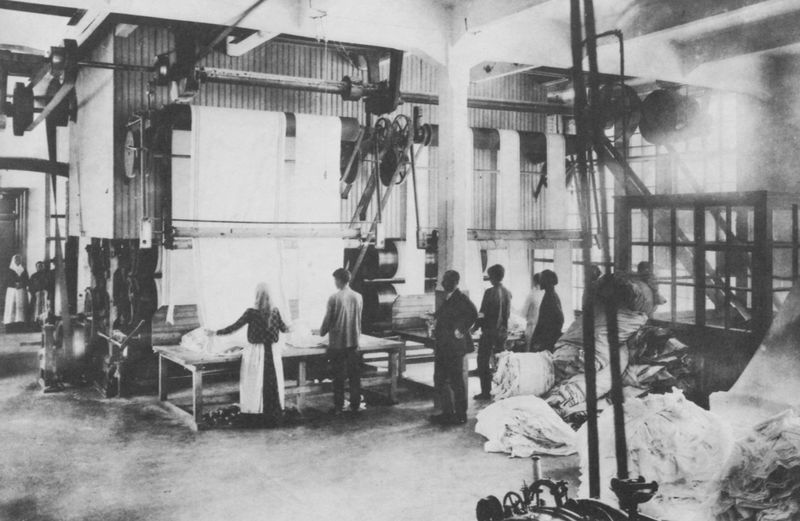
Titel: Das Textilunternehmen Konowalow in Bonjatschkij
Künstler: Russischer Photograph
Standort: Paris
Institution: Société de Géographie Française
Schlagwörter: weiß, menschen, grau, licht, raum, schwarz, tuch, boden, stoff, stoffe, personen, england, kontrast, arbeit, fabrik, besucher, arbeiter, foto, fotografie, seil, rollen, industrialisierung, bänder, weben, bahnen, weberei, maschinen, produktion, ballen, aufseher, antrieb, weberin, webstube, umlenkrollen